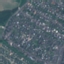
Land use / land cover class: Residential